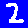
Digit: 2